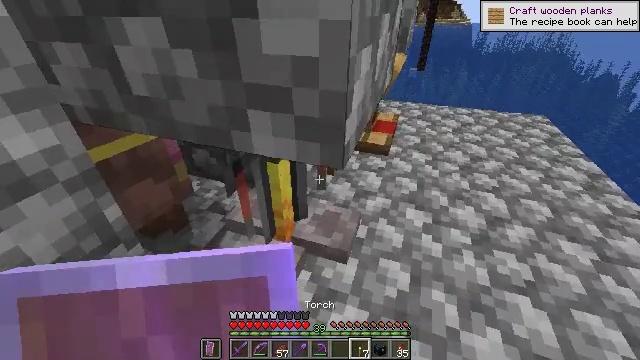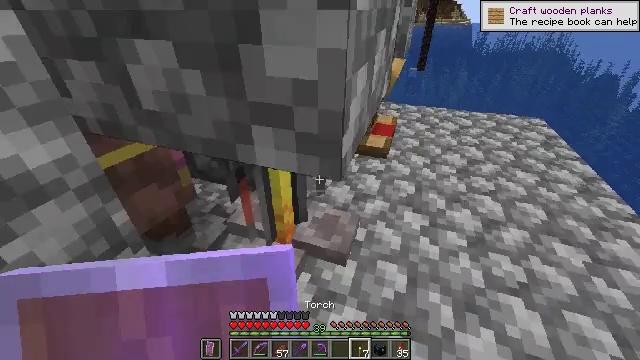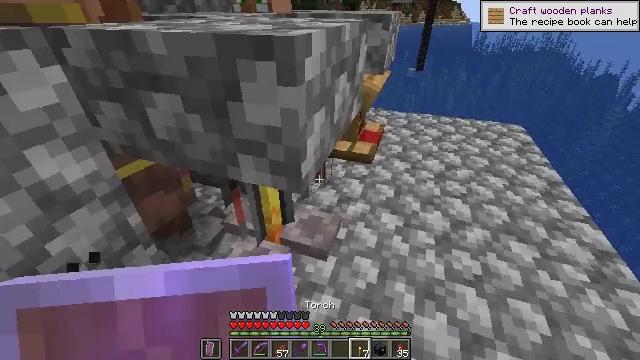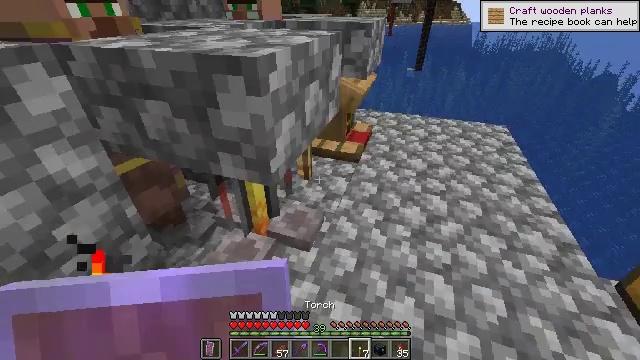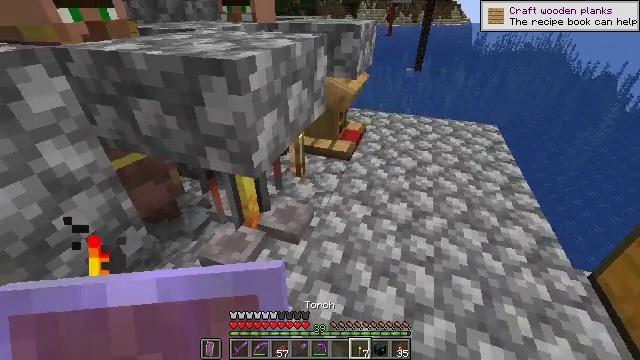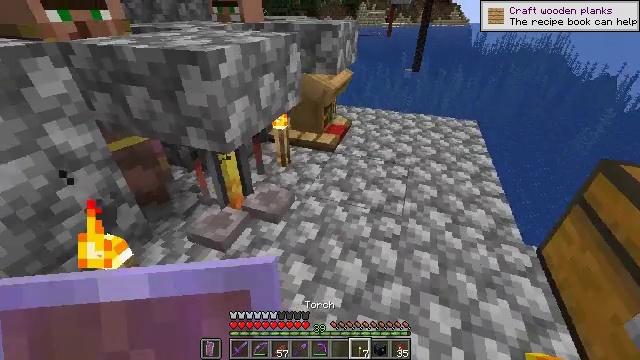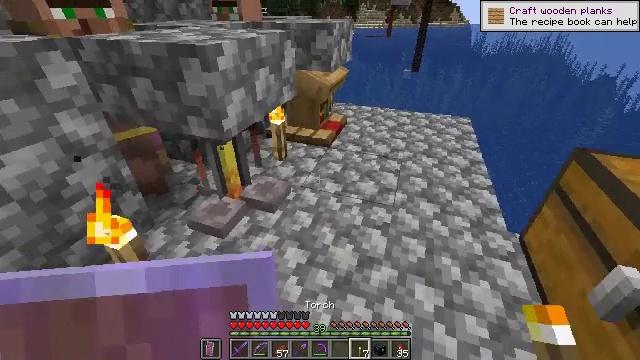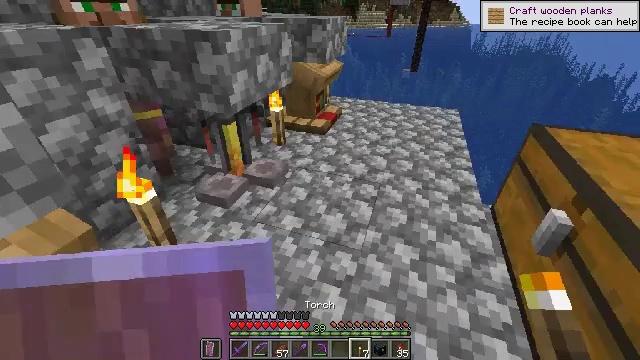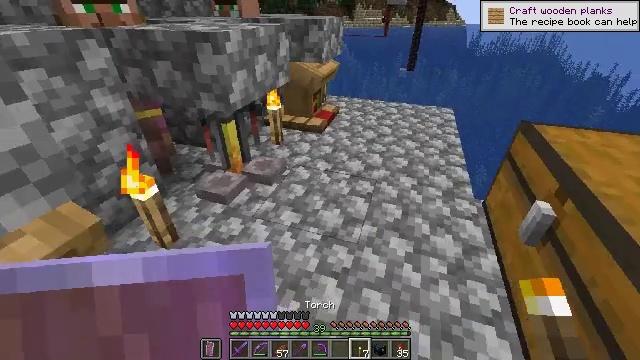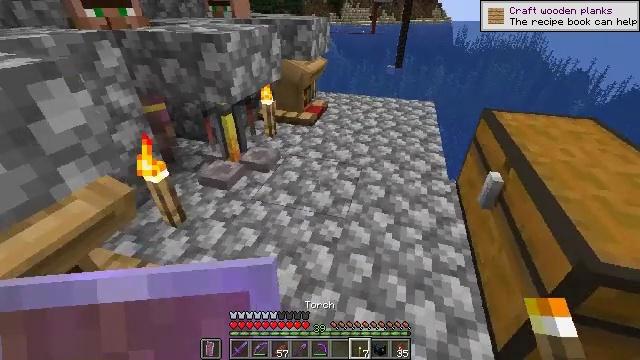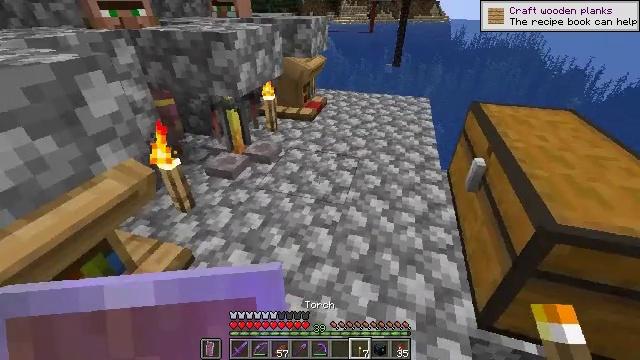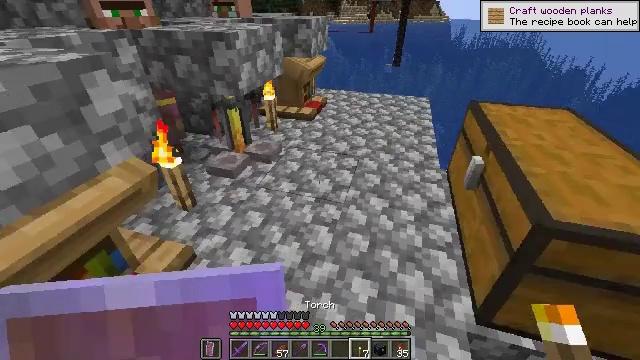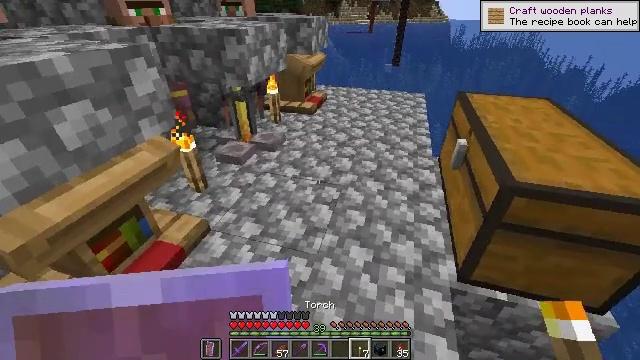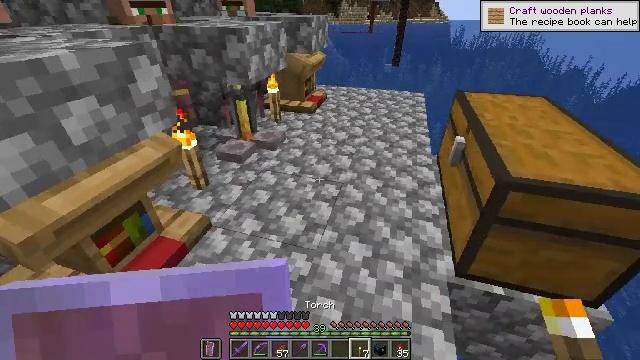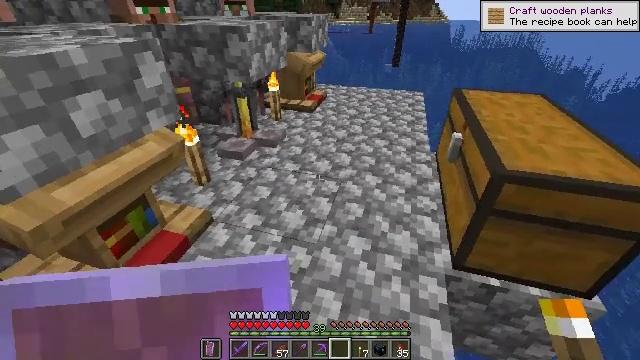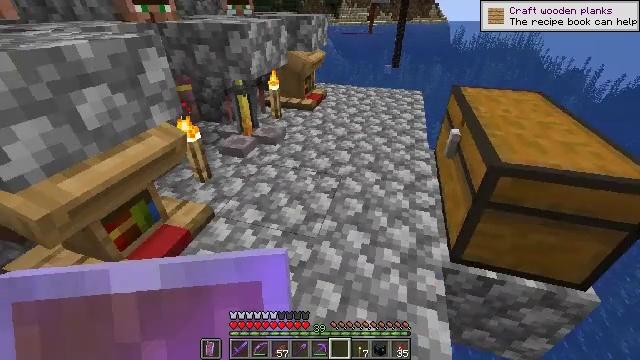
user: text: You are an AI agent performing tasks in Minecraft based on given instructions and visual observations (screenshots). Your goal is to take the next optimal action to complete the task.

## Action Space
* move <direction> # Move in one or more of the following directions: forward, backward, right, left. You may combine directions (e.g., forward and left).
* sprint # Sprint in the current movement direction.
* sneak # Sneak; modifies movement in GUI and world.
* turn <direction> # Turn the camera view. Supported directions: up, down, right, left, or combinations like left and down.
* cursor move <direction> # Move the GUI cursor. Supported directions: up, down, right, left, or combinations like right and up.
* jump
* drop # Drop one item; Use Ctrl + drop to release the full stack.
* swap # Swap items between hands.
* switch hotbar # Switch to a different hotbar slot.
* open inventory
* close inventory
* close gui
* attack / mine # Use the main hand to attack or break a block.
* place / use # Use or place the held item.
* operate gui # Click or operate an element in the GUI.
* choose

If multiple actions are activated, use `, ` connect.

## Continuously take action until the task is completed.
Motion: motion action
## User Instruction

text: Create glass by smelting sand.
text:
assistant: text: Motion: move back and move right
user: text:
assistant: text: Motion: move back and move right
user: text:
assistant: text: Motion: move back and move right
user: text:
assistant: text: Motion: move back and move right
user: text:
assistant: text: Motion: move back
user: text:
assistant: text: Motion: move back
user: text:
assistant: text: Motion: move back
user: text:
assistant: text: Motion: move back
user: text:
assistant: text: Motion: move back, turn right
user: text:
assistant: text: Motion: move back
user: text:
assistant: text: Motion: move back
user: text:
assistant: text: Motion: no_op
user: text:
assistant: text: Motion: no_op
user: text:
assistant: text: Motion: no_op
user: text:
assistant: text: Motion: no_op
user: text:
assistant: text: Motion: no_op
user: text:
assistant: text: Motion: no_op
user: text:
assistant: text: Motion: turn right
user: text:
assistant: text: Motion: turn right
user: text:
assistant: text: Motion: turn right
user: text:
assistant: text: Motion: move left, turn right
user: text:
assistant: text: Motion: move left, turn right and down
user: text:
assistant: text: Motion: move left
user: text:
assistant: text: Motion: move left
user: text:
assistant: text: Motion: no_op
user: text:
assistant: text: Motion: no_op
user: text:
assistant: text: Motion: no_op
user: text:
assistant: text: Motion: no_op
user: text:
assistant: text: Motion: no_op
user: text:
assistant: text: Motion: no_op